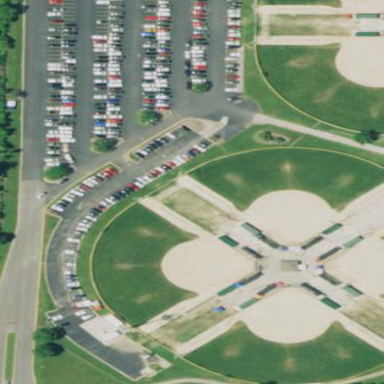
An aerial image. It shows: Softball pitch used for baseball games.